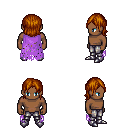
a pixel art fantasy rpg character, male body template, human, dark skin, maroon tattered cape, metal pants, brunette long bangs hairstyle, metal boots, four views (front, back, left, right), 2x2 character sprite sheet, small pixel art, hard edges, no anti-aliasing